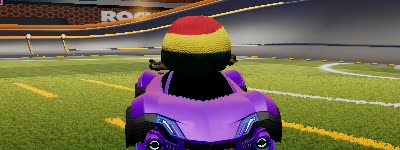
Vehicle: werewolf